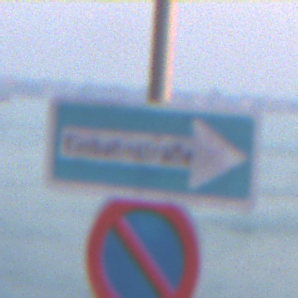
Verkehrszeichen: EinbahnstrasseRechtsweisend
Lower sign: EingeschraenktesHalteverbot
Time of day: SunriseSunset
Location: Outdoor (Urban)
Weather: Clear
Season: NotSpecified
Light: Natural